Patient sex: M
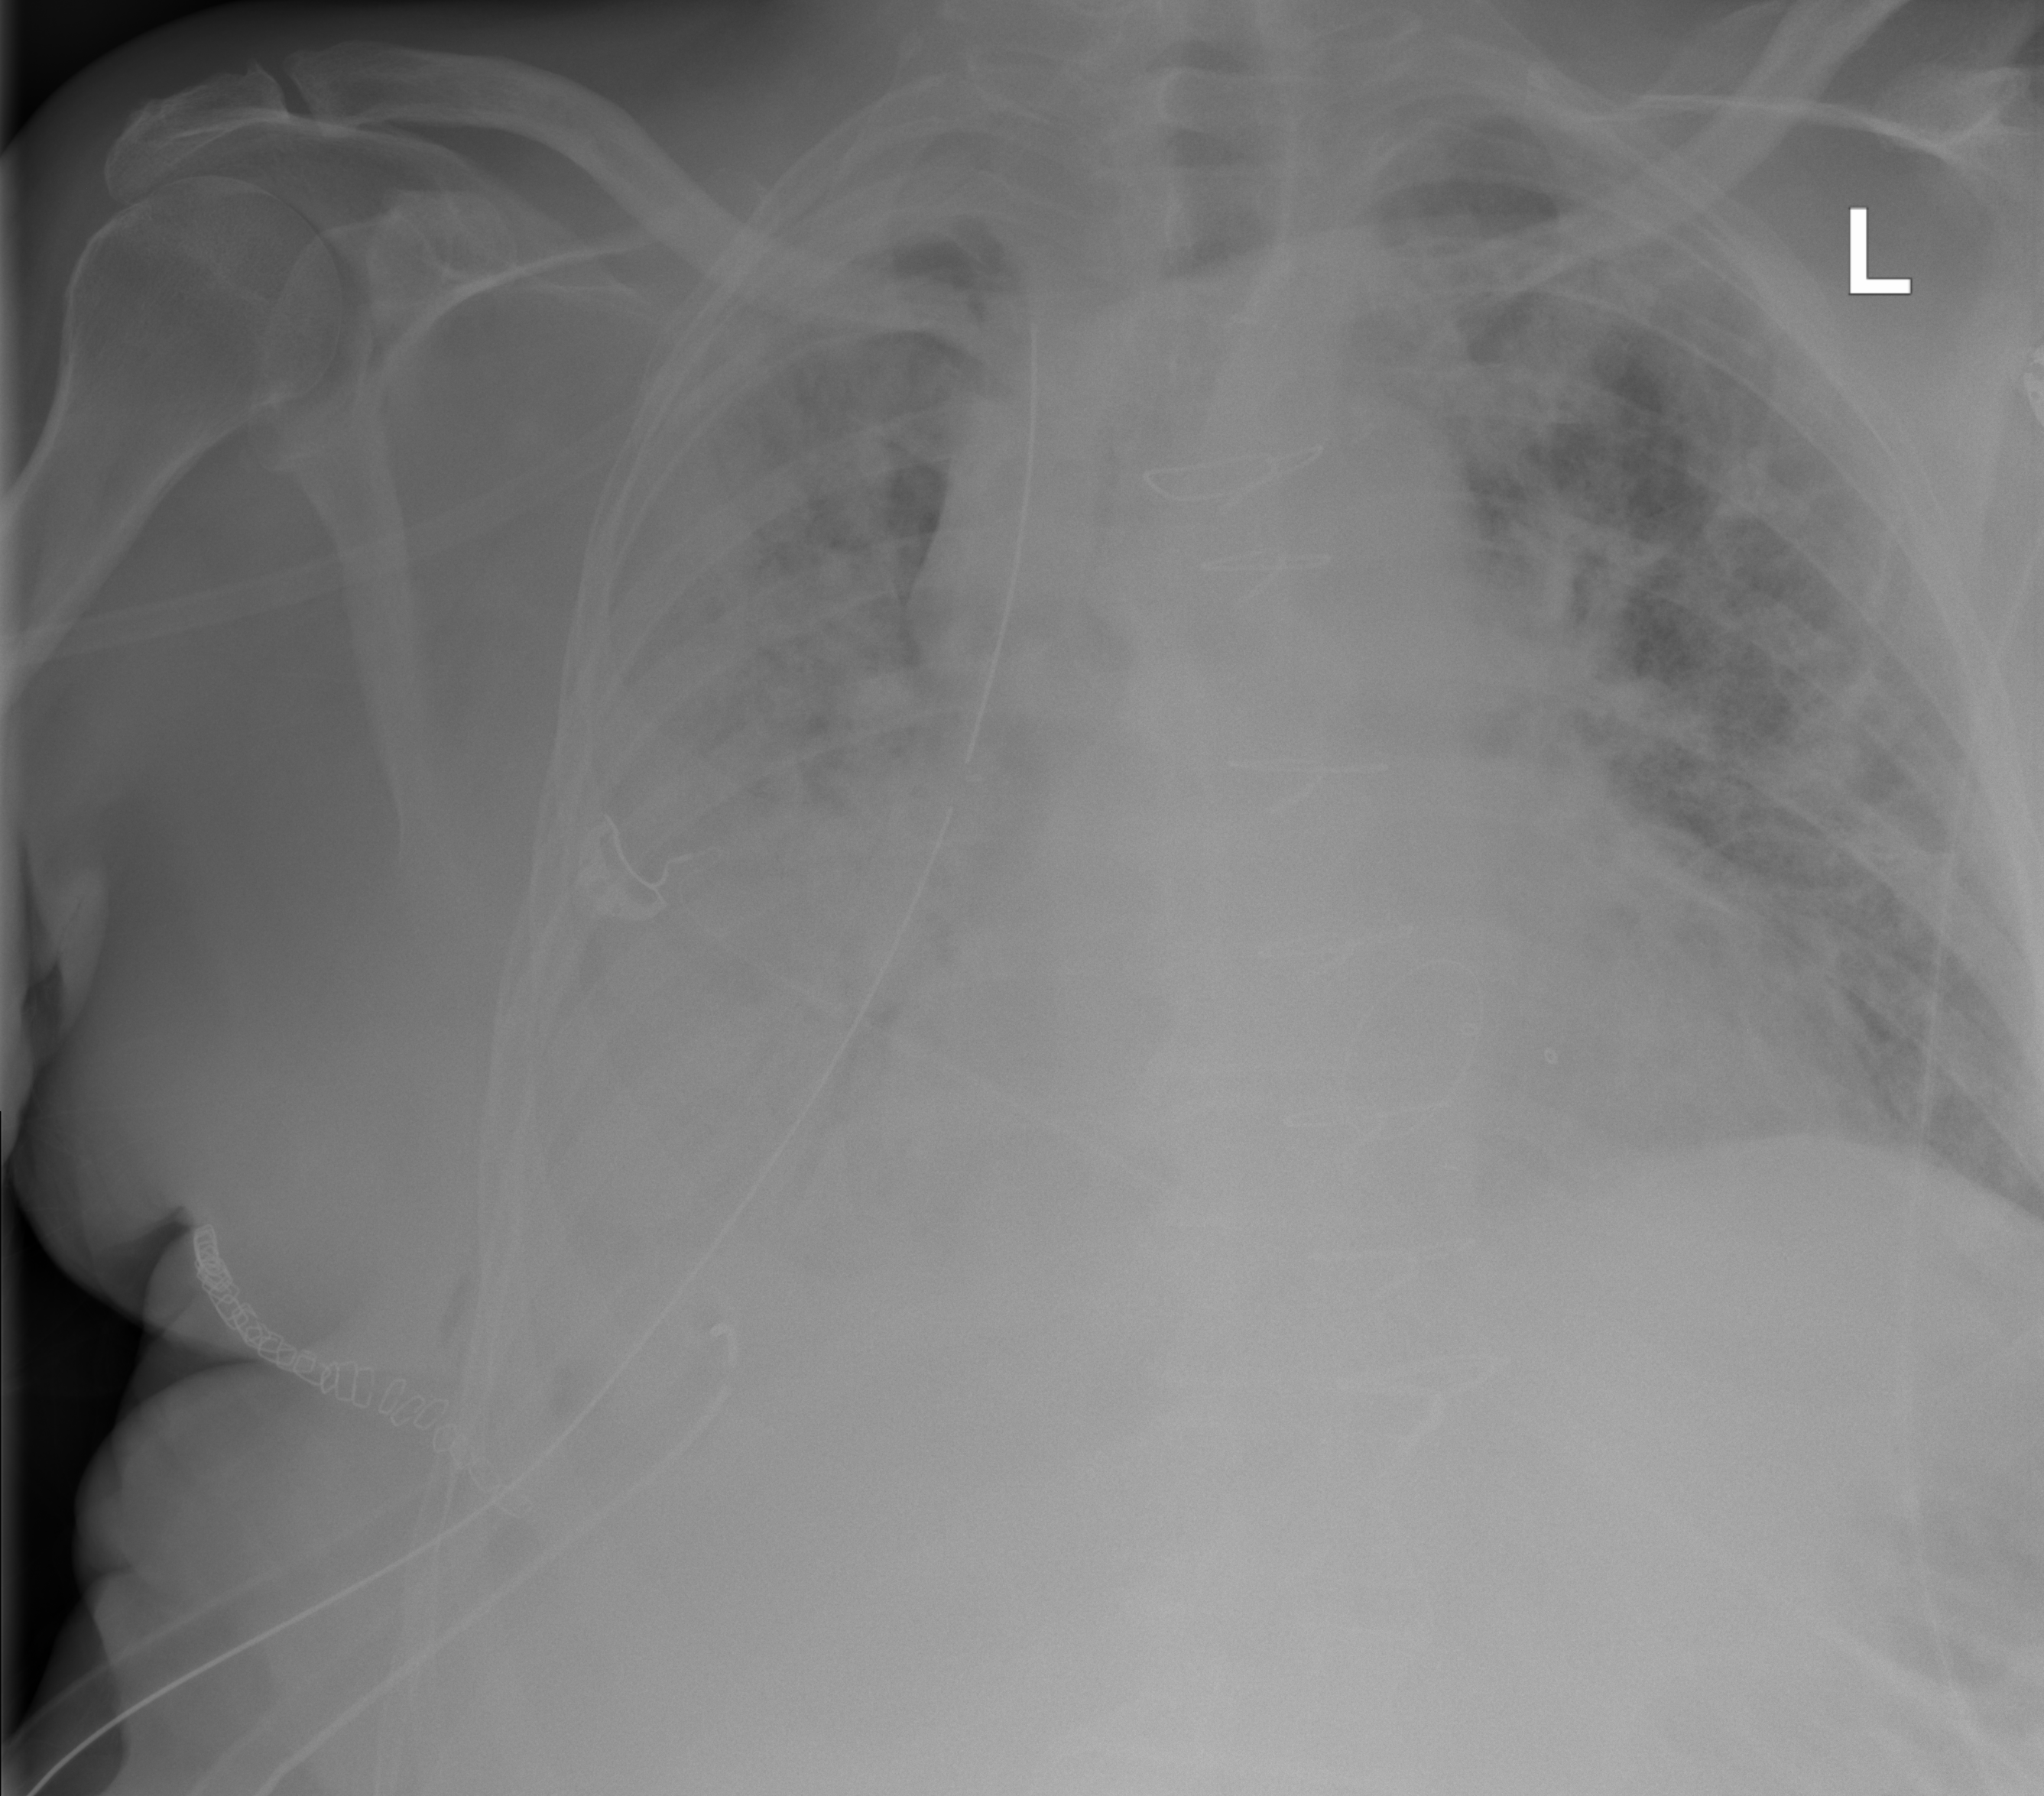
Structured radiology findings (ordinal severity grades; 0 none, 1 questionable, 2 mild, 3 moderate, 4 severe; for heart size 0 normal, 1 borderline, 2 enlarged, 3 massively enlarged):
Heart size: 2
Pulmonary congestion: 3
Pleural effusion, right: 3
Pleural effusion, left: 0
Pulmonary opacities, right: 4
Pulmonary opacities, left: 3
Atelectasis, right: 4
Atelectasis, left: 3